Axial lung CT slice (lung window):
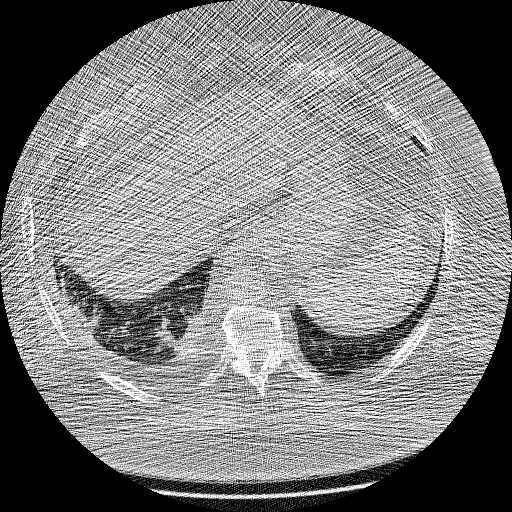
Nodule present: no